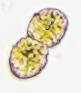
Label: Margalefidinium